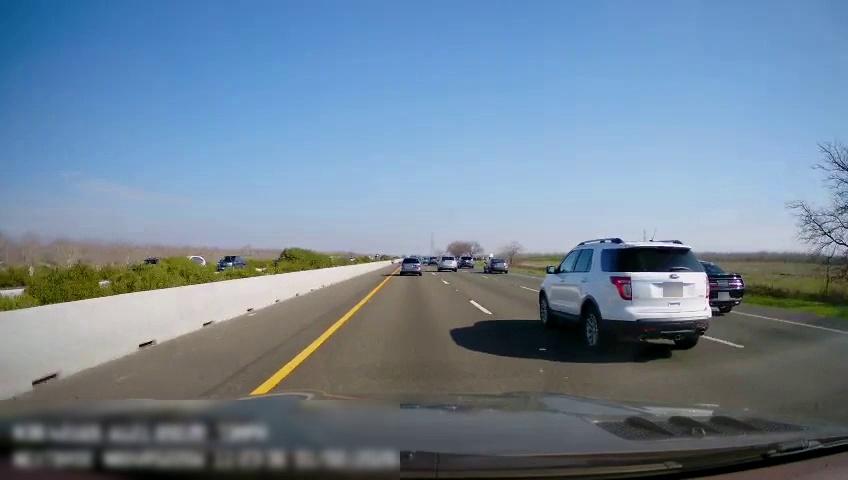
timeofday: Day
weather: Sunny
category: Drivable Space
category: Vehicles | Car
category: Vehicles | SUV
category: Vehicles | Car
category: Vehicles | Car
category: Vehicles | SUV
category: Vehicles | SUV
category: Vehicles | SUV
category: Vehicles | SUV
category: Vehicles | SUV
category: Lanes | Current Lane
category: Lanes | Current Lane
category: Lanes | Alternate Lane
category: Lanes | Alternate Lane